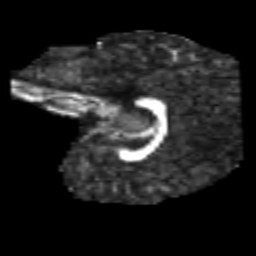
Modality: FA
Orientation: sagittal
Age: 6
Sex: male
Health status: healthy